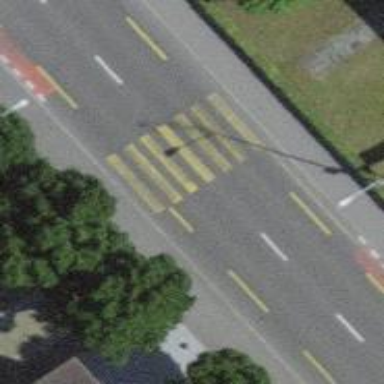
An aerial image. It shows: Primary highway with asphalt surface. It includes separate cycle lane and sidewalks on both sides.